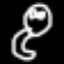
Label: frog